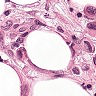
Metastatic tissue present: yes